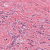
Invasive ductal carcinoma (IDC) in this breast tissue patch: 1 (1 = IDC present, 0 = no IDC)